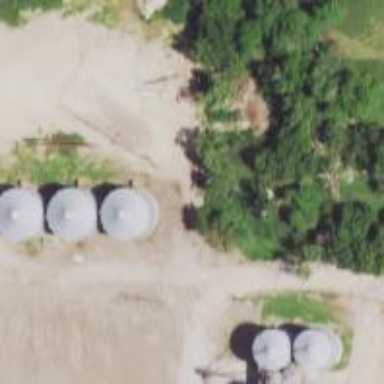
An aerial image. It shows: Silo.